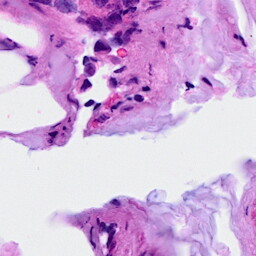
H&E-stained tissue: Breast